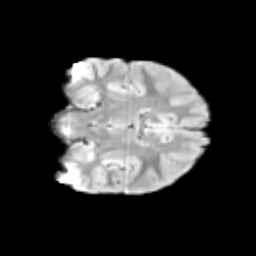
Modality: T2w
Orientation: coronal
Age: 9
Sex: male
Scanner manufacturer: siemens
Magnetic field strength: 3 T
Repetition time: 3.8 s
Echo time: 0.07 s